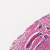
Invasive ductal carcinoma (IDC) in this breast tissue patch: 0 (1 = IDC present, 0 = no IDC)